Question: I get the following error when I run my php scripts.
the error is presented below

Below are the codes.
The config.php file
'''
<?Php
$dbhost_name = "localhost";
$database = "datacentre"; // Your database name
$username = "root"; // Login user id
$password = ""; // Login password
define( "TEMPLATE_PATH", "templates" );
define( "ADMIN_USERNAME", "username" );
define( "ADMIN_PASSWORD", "password" );
?>
'''
The register.php file
'''
<?php
require "config.php";
$requests = array();
$sql = "SELECT request FROM request_type";
foreach ($dbo->query($sql) as $row)
{
$requests[] = $row['request'];
}
include('/templates/file.template.php');
'''
The file.template.php codes
'''
<!DOCTYPE html>
<html>
<head>
<meta charset="UTF-8">
<link rel="stylesheet" type="text/css" href="layout.css">
<title>Title of the document</title>
</head>
<div>
<body>
<?php
include('header.php');
?>
<section id="sidebar">
</section>
<section id="content">
<form class="form" action="insert.php" method="post" name="access_form">
<ul>
<li>
<h2>Please Fill The Form</h2>
</li>
<li>
<label for="firstname">First Name</label>
<input name="firstname" id="keyword" type="text" placeholder="type first name (required)" required />
</li>
<li>
<label for="lastname">Last Name</label>
<input name="lastname" id="lastname" type="text" placeholder="type second name (required)" required />
</li>
<li>
<label for="request" id="officallabel">Type of Request</label>
<input name="request" id="request" list="request1" />
<datalist id="request1" >
<?php foreach ($requests as $request): ?>
<option value="<?php echo $request; ?>" />
<?php endforeach; ?>
</datalist>
</li>
<li>
<label for="purposebuttons" id="officallabel">Purpose</label>
<div class="radio">
<input type = "radio"
name = "purposebuttons"
id = "official"
value = "Official" />
<label id="official" for="official">Official</label>
<input type = "radio"
name = "purposebuttons"
id = "unofficial"
checked = "checked"
value = "denied" />
<label id="unofficial" for="unofficial">Unofficial</label>
</div>
</li>
<li>
<label for="description">Description</label>
<textarea name="description" id="description" placeholder="type description (required)" required ></textarea>
</li>
<div>
<input type = "radio"
name = "approvalbuttons"
id = "approved"
value = "Approved"
<label for = "approved">Approved</label>
<input type = "radio"
name = "approvalbuttons"
id = "denied"
checked = "checked"
value = "Denied" />
<label for = "denied">Denied</label>
</div>
<li>
<label for="approvedby">Approved By</label>
<input name="approvedby" id="approveby" type="text" placeholder="approval name (required)" required />
</li>
<p>
<input type = "reset" class="submit"/>
<input type = "submit" class="reset"/>
</p>
</section>
</ul>
</form>
<aside></aside>
<span id="allowance" ></span>
<?php
include('footer.php');
?>
</body>
</div>
</html>
'''
Any suggestion to fix the problem.
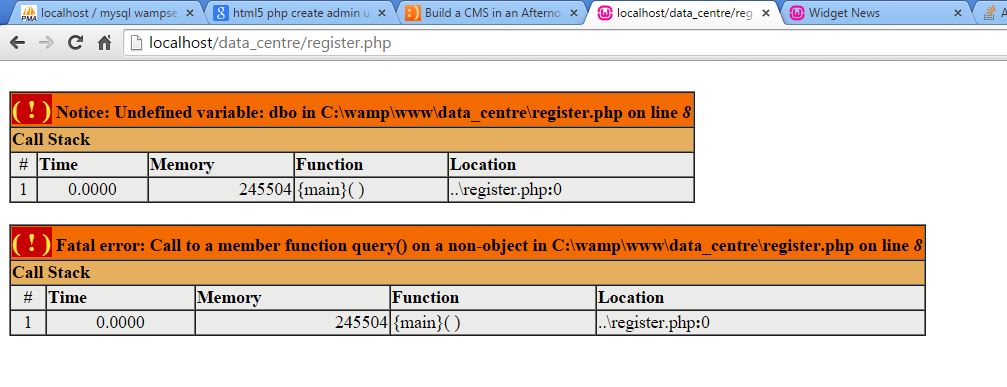
Answer: Change your config.php with
'''
<?php
$dbhost_name = "localhost";
$database = "datacentre"; // Your database name
$username = "root"; // Login user id
$password = ""; // Login password
$dbo = new mysqli($dbhost_name , $username, $password, $database );
if ($dbo->connect_error) {
die("Connection failed: " . $dbo->connect_error);
}
define( "TEMPLATE_PATH", "templates" );
define( "ADMIN_USERNAME", "username" );
define( "ADMIN_PASSWORD", "password" );
?>
'''